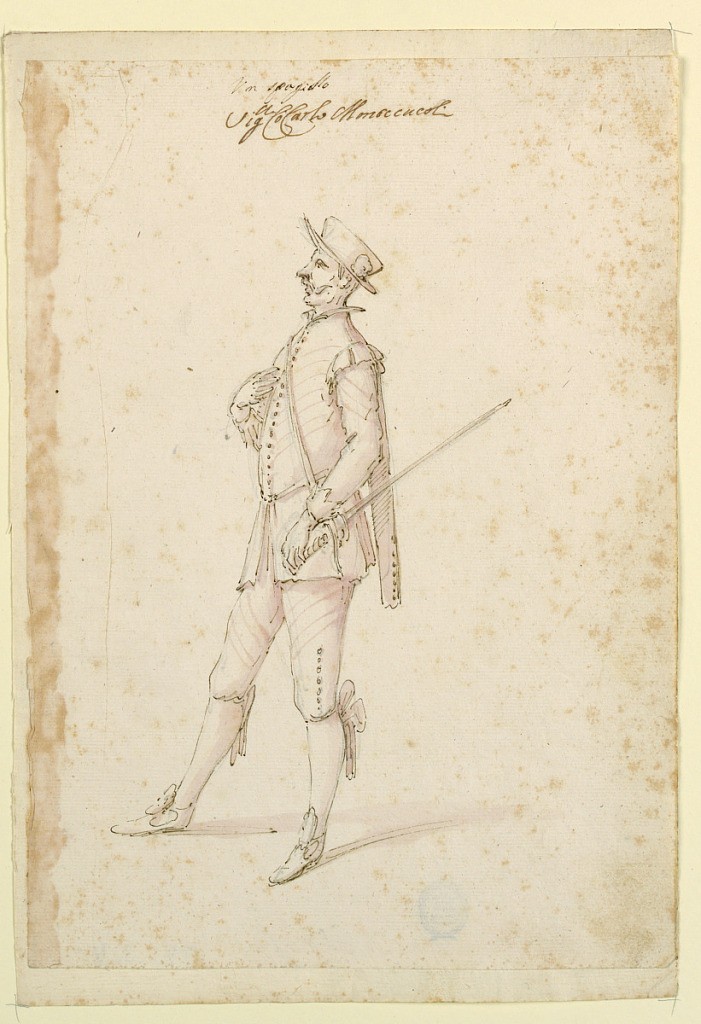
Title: Costume Design: A Captain for a Ballet
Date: ca. 1720
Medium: Pen and brown ink, brush and violet watercolor over black chalk
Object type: Drawing
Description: Vertical rectangle. A man in the attire of the late sixteenth century, and carrying a sword, is shown in profile, moving toward left. His right had rests on his chest, the left on the sword hilt.